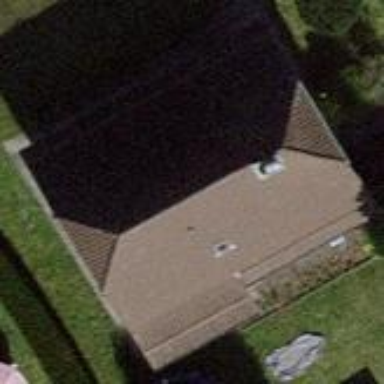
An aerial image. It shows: Detached building with half-hipped roof shape.